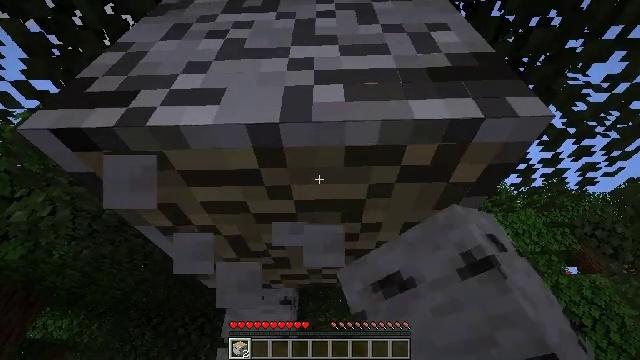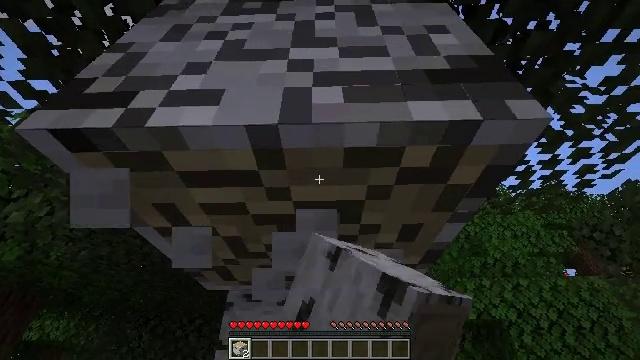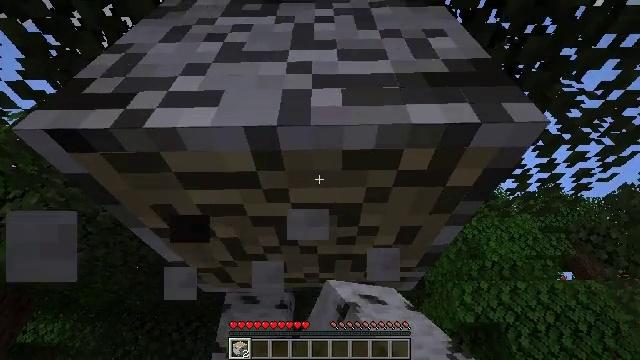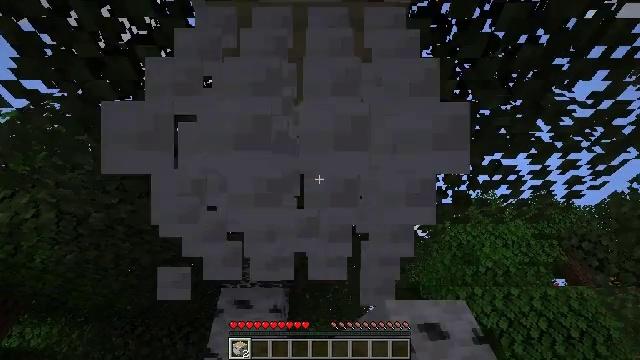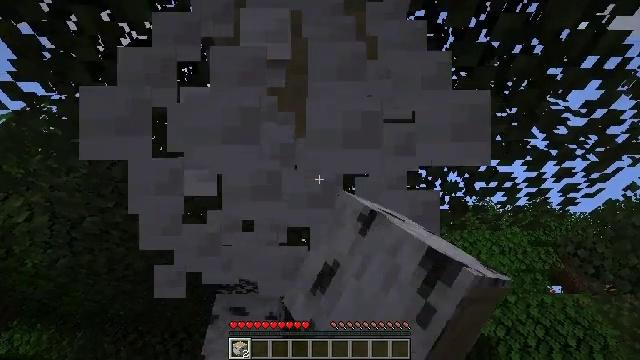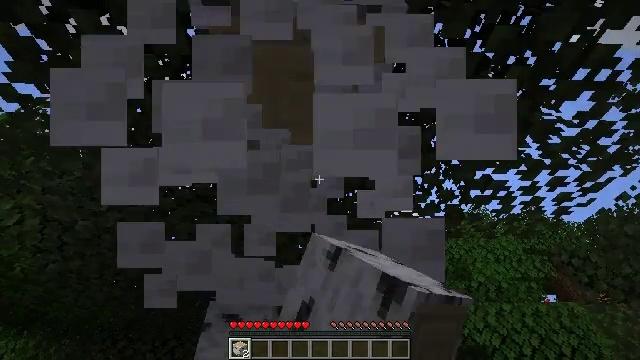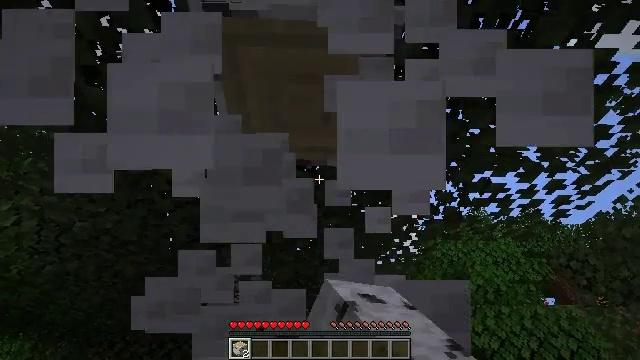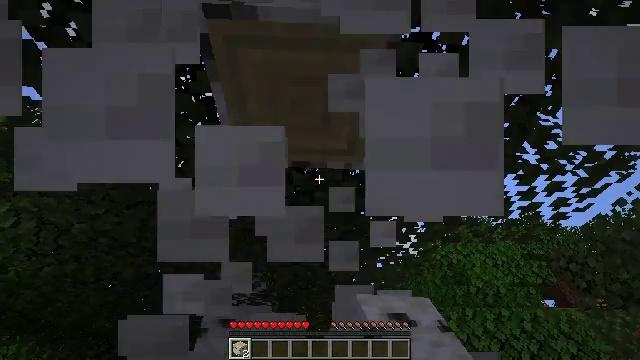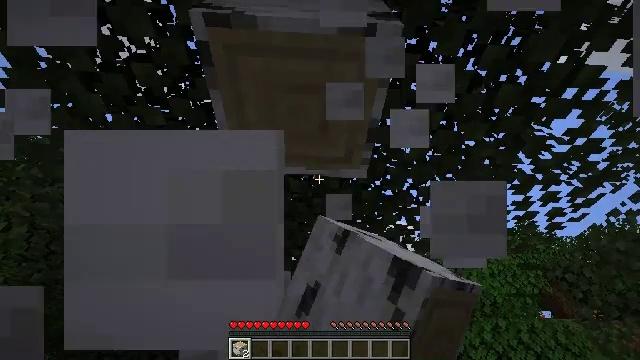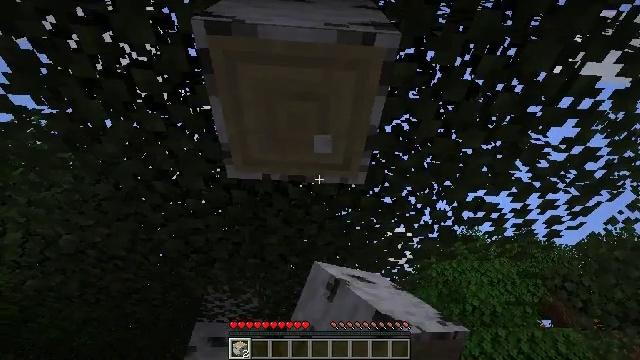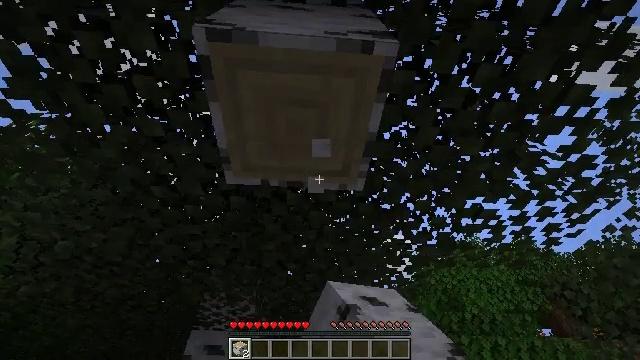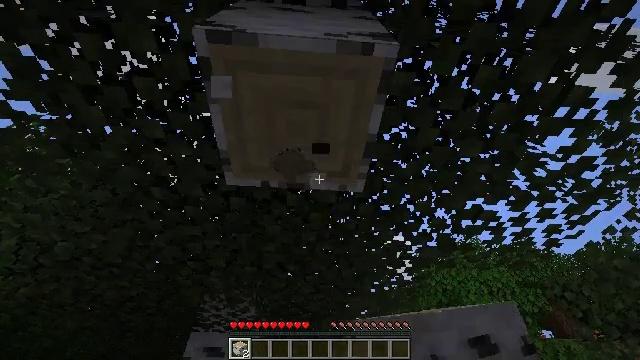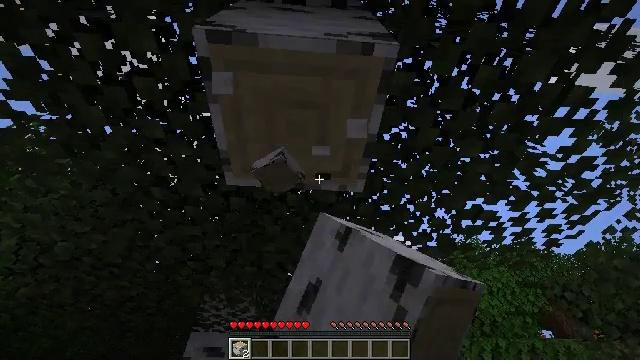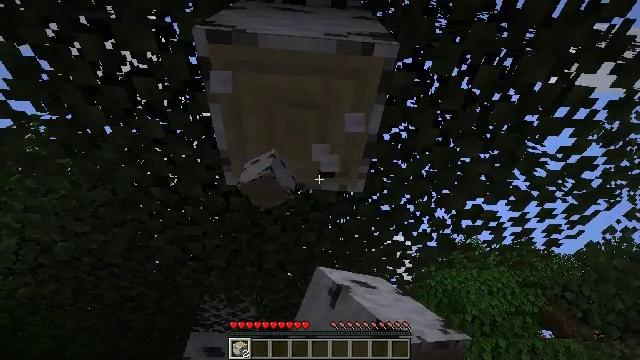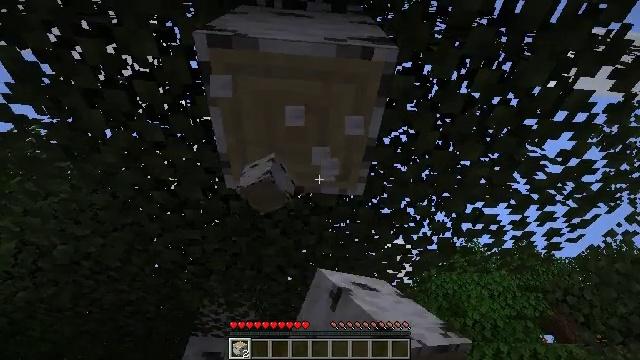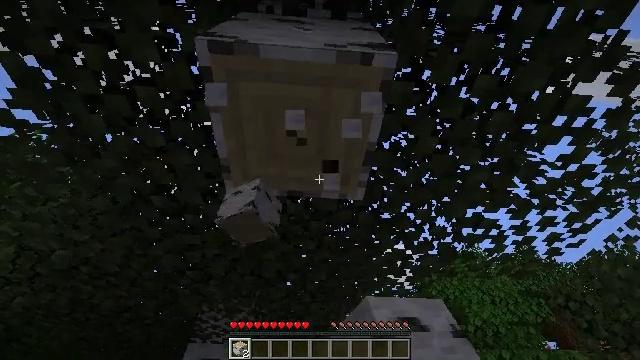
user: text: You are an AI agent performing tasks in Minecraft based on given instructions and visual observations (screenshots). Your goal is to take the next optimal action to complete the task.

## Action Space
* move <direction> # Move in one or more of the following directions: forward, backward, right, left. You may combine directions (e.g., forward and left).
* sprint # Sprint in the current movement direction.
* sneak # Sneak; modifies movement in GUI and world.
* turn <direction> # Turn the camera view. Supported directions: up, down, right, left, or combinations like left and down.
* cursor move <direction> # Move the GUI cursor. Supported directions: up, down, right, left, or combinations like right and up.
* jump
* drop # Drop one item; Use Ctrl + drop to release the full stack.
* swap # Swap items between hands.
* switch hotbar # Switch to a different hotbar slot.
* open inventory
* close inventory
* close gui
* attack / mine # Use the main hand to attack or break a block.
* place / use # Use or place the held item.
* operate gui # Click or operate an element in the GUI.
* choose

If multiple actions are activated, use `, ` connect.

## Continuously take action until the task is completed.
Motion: motion action
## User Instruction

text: Chop down the birch log.
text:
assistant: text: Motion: attack / mine
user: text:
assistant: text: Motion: attack / mine
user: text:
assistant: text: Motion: turn right, attack / mine
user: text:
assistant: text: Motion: turn up, attack / mine
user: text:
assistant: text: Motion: turn right and up, attack / mine
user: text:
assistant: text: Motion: attack / mine
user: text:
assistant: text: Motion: attack / mine
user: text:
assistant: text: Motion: turn up, attack / mine
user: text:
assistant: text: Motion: turn up, attack / mine
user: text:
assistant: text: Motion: turn up, attack / mine
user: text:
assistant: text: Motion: attack / mine
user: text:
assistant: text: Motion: attack / mine
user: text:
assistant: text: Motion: attack / mine
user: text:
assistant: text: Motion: attack / mine
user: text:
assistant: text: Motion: turn up, attack / mine
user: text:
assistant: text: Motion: turn up, attack / mine
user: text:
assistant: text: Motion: attack / mine
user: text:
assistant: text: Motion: attack / mine
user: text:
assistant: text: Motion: attack / mine
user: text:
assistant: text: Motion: attack / mine
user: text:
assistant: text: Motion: attack / mine
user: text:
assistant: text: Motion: attack / mine
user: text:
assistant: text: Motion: attack / mine
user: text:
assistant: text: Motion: attack / mine
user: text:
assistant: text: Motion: turn left and up, attack / mine
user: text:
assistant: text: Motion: turn left and up, attack / mine
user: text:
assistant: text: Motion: turn left and up, attack / mine
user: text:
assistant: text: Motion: turn left and up, attack / mine
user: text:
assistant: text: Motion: attack / mine
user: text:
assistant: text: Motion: turn left, attack / mine